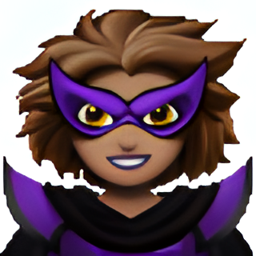
Name: woman supervillain medium skin tone
Emoji: 🦹🏽‍♀️
Group: People & Body
Sub-group: person-fantasy